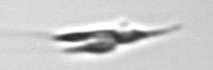
Label: Chrysochromulina_lanceolata